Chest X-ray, PA view. Patient: 64 years old, sex M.
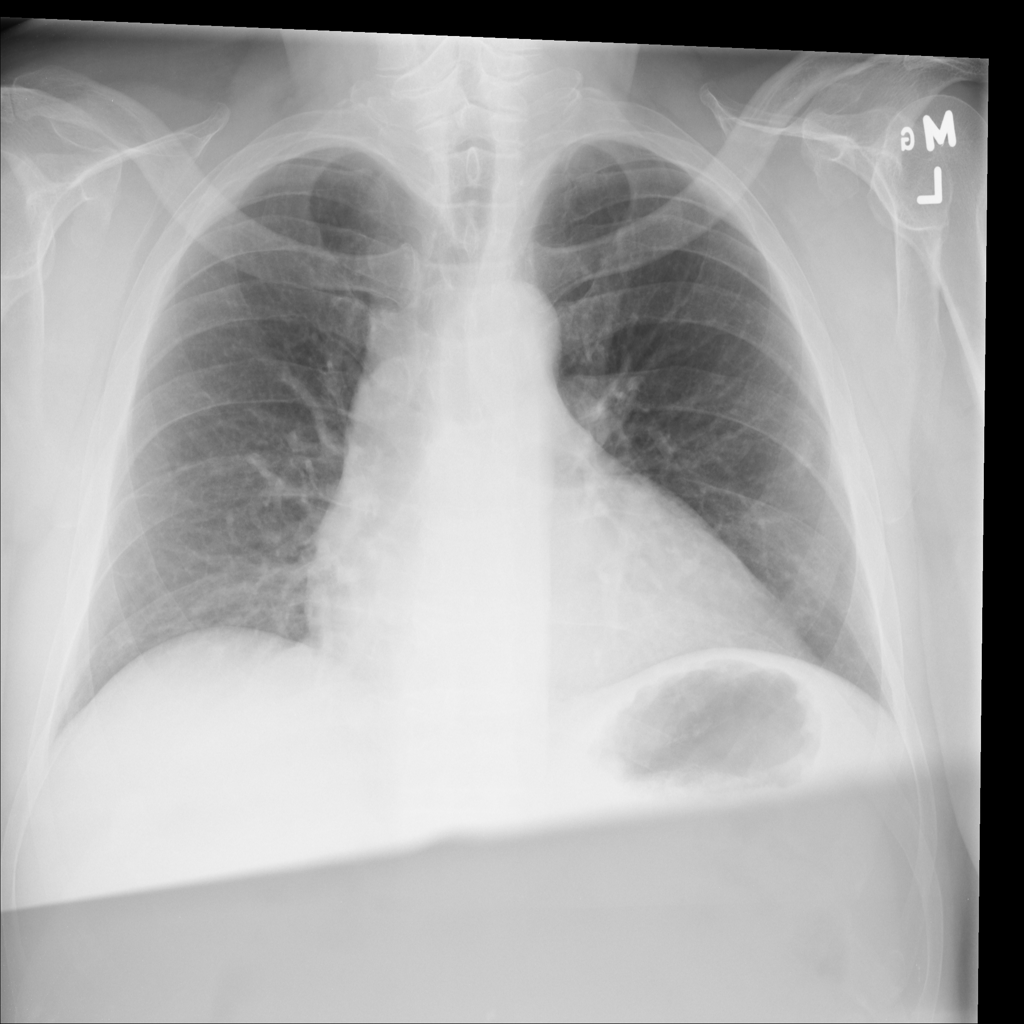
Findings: No Finding